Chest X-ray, PA view. Patient: 46 years old, sex M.
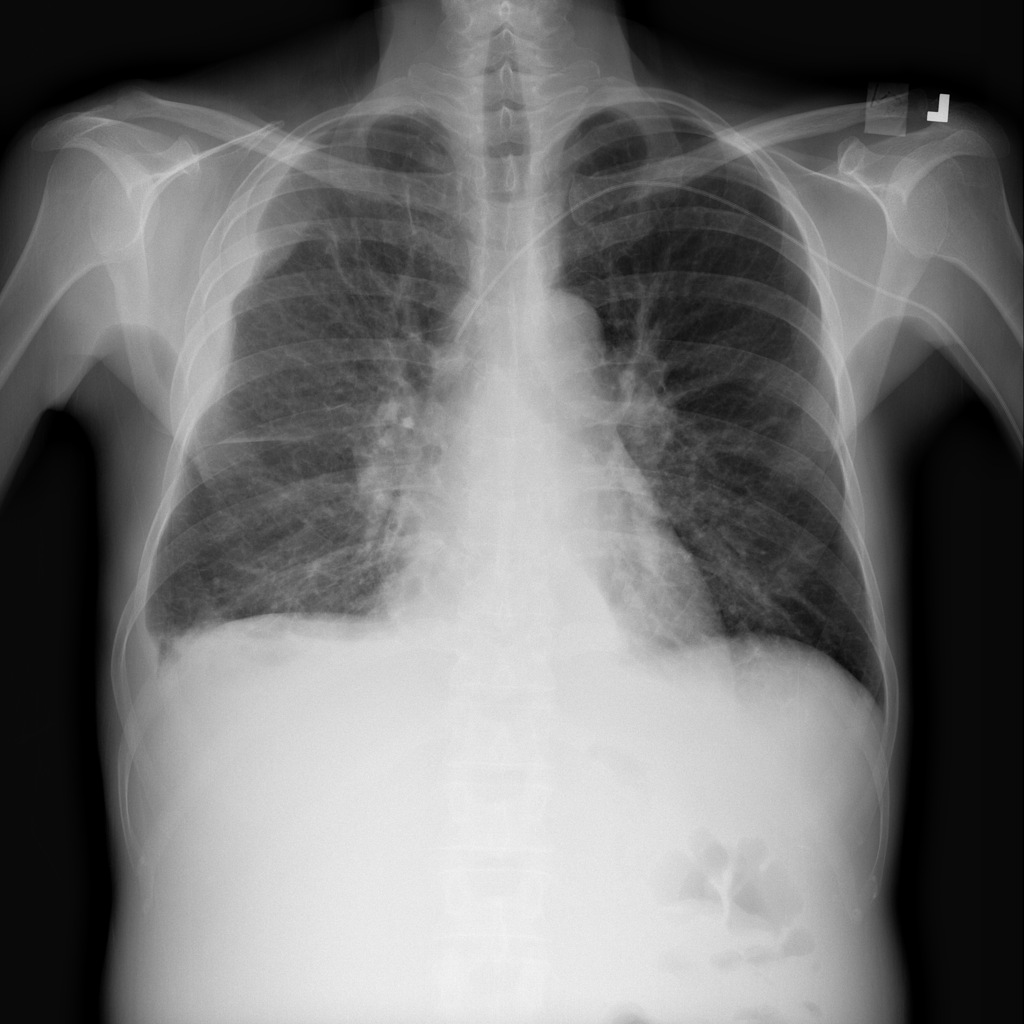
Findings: Effusion